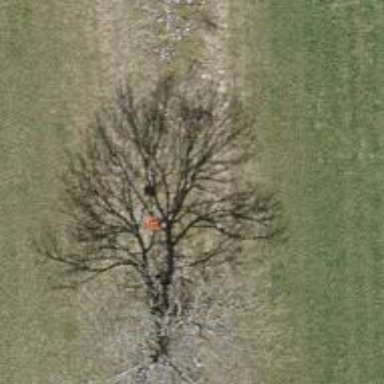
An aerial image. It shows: Pole with roof-covered pipeline marker.